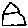
Label: house